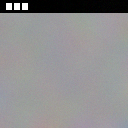
Screen state: on